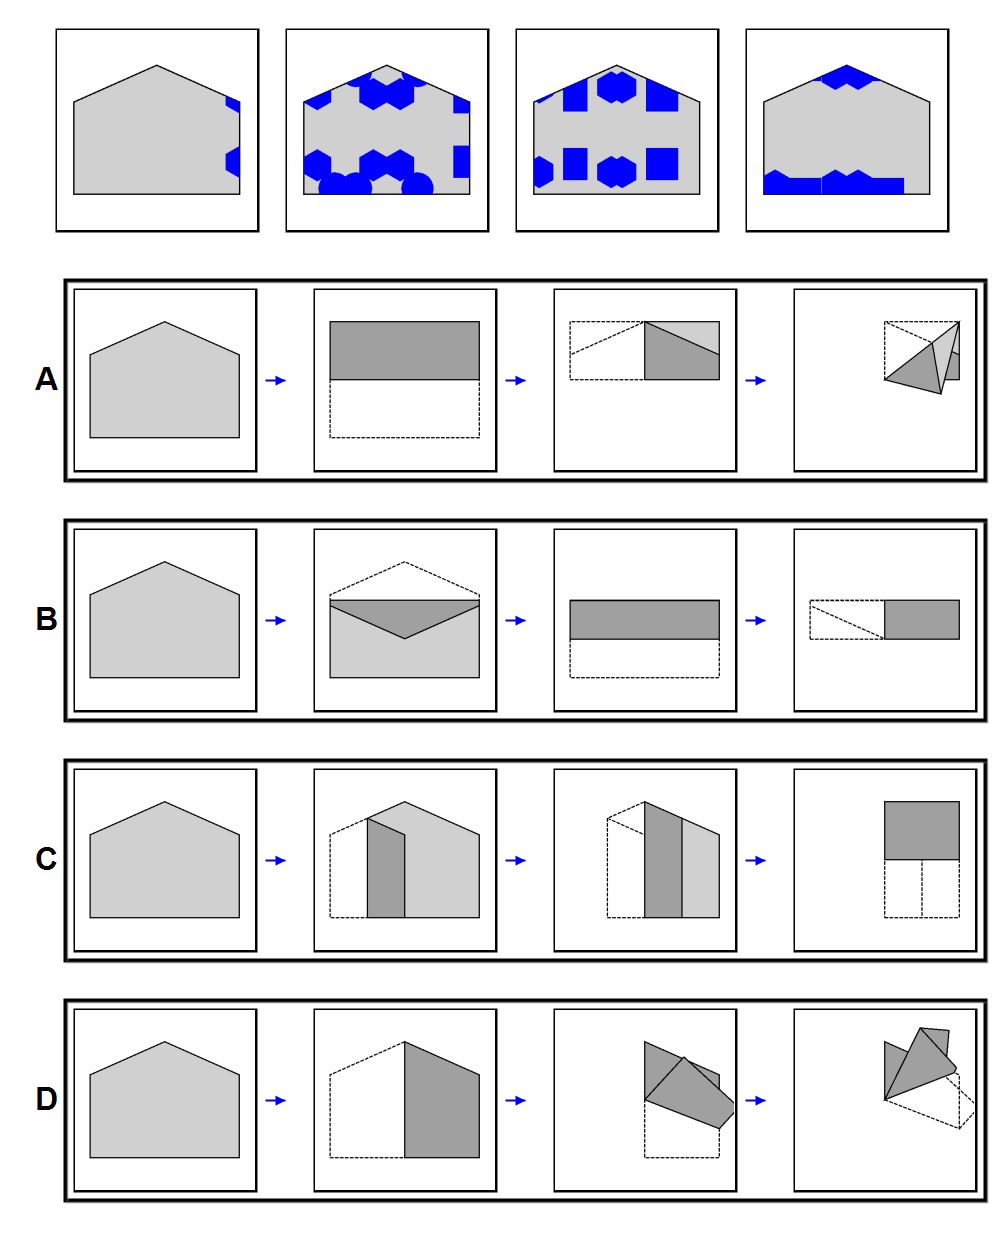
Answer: C